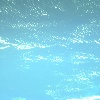
Label: water